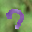
Label: 7